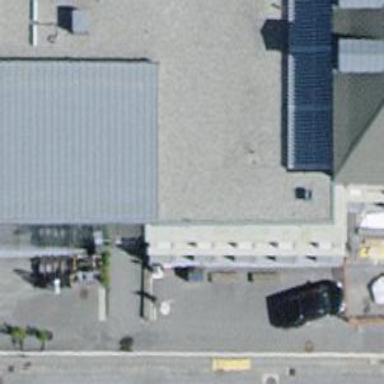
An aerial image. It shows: Café.